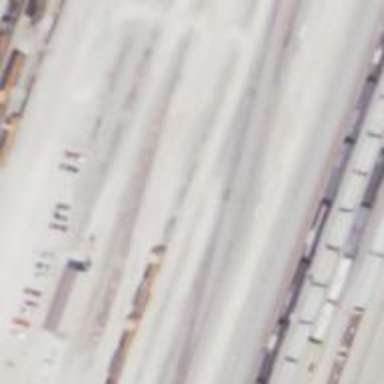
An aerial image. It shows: Railway yard in service.